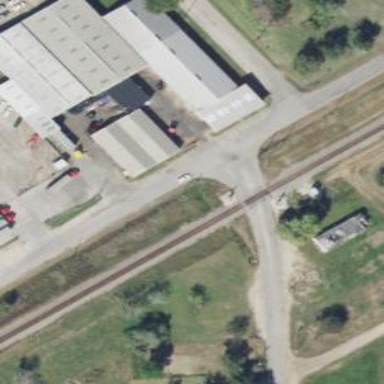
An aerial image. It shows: Level crossing along the railway.